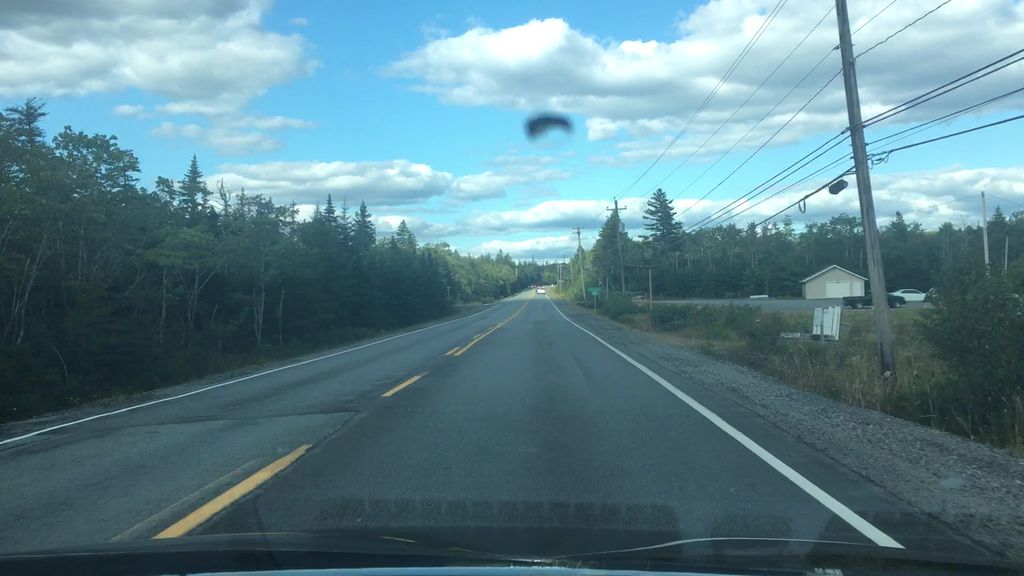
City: halifax